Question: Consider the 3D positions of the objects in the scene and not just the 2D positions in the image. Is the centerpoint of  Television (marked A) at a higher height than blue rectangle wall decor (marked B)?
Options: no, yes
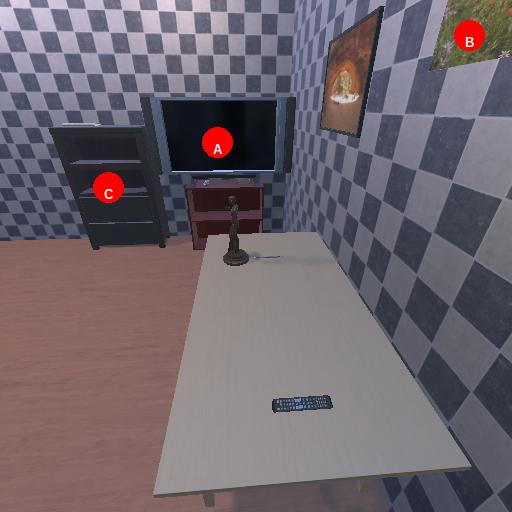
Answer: no